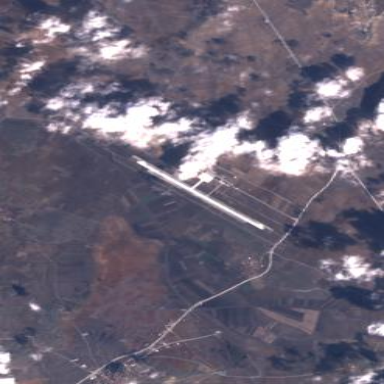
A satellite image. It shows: Public aerodrome or airport.